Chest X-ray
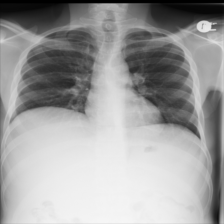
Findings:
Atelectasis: negative
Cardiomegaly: negative
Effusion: negative
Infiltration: negative
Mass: negative
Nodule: negative
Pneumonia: negative
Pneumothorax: negative
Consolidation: negative
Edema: negative
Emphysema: negative
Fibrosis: negative
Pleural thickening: negative
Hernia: negative